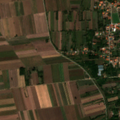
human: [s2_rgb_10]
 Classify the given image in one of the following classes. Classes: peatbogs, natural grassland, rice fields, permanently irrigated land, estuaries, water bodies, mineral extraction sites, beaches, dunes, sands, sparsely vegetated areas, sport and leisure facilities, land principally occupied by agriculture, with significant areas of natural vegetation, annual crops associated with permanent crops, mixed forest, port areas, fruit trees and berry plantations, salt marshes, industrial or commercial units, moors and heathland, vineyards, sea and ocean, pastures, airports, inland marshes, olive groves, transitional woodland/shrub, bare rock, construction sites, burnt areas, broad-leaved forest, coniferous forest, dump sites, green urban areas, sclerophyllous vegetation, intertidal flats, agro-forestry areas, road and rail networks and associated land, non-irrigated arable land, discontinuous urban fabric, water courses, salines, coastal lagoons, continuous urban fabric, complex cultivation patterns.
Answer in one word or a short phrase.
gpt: discontinuous urban fabric, non-irrigated arable land, complex cultivation patterns, land principally occupied by agriculture, with significant areas of natural vegetation